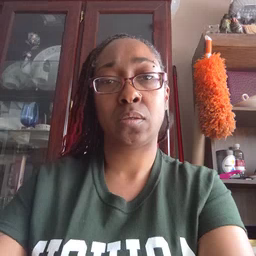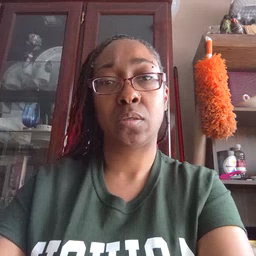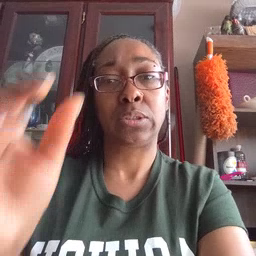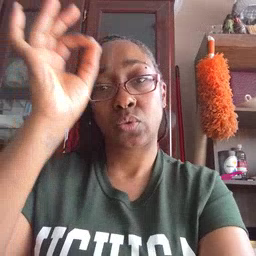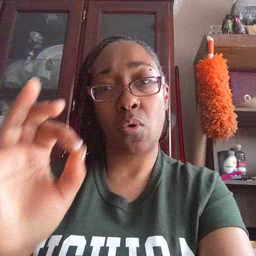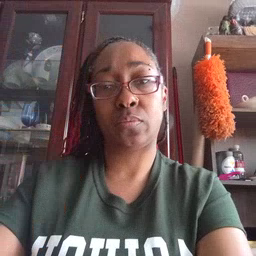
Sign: snow